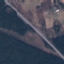
Land use / land cover: Highway